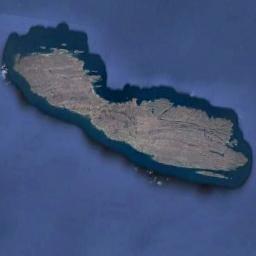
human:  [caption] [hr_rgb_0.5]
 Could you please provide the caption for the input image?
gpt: The island lies to the sea on one side .

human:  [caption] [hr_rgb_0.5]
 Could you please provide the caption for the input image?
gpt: Irregularly shaped yellow-brown island surrounded by blue sea water .

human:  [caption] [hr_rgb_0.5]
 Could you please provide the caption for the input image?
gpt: The land on the island is rough .

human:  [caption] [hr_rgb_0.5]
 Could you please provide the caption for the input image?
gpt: The island without vegetation is surrounded by light blue waters .

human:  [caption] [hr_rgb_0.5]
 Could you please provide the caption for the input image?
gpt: The brown island is on a blue sea .